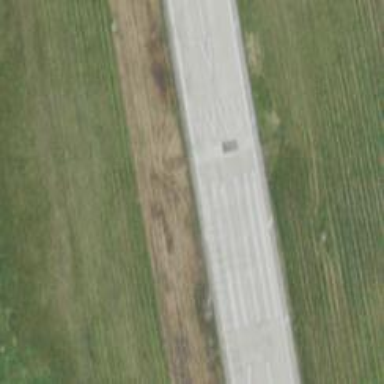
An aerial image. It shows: View of the airport threshold.